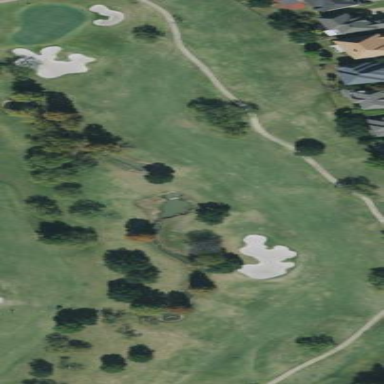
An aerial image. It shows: Grassy area designated as golf fairway.